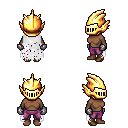
a pixel art fantasy rpg character, female body template, human, dark skin, white tattered cape, magenta pants, gray short mohawk hairstyle, gold helm, metal gloves, brown shoes, four views (front, back, left, right), 2x2 character sprite sheet, small pixel art, hard edges, no anti-aliasing